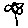
Label: flower